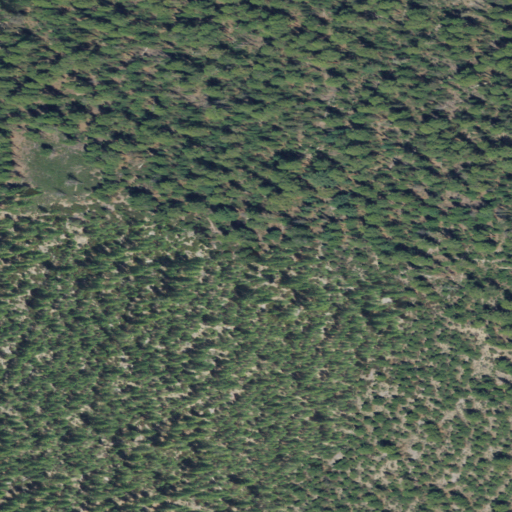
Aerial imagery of mountain in Oregon named Doeskin Butte containing evergreen forest and shrub